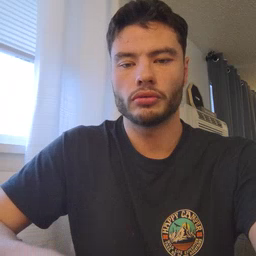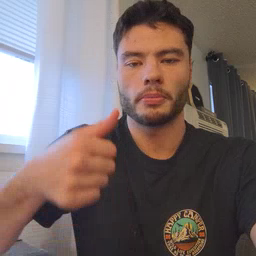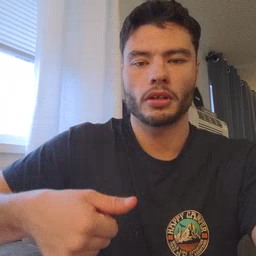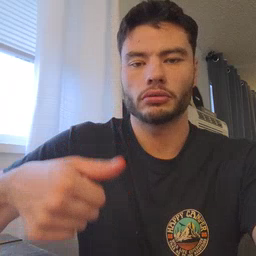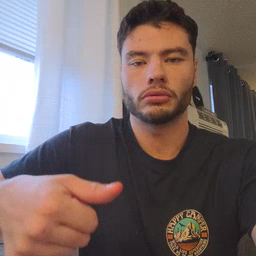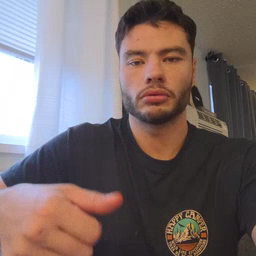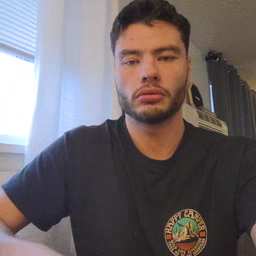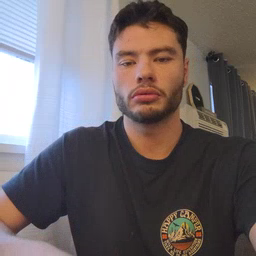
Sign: puzzle